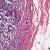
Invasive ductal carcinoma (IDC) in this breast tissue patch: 0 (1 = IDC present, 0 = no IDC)